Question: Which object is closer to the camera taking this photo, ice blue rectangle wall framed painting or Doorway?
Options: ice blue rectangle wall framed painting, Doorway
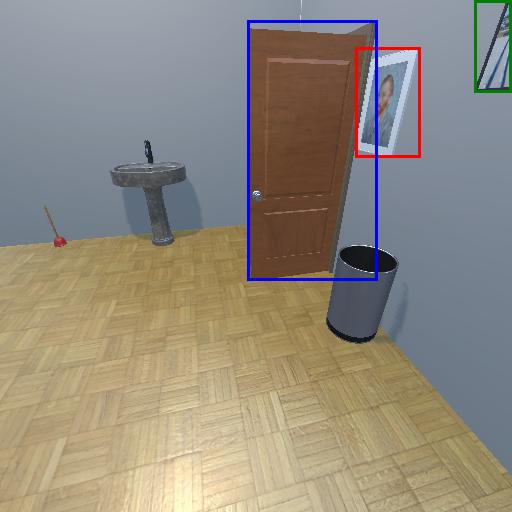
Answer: ice blue rectangle wall framed painting